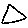
Label: triangle